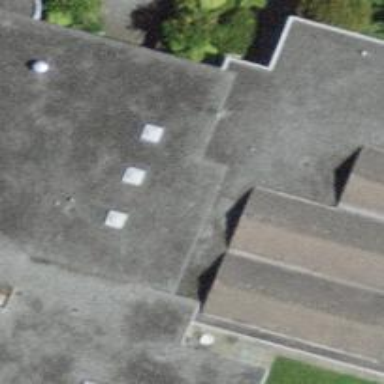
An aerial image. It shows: Kindergarten.